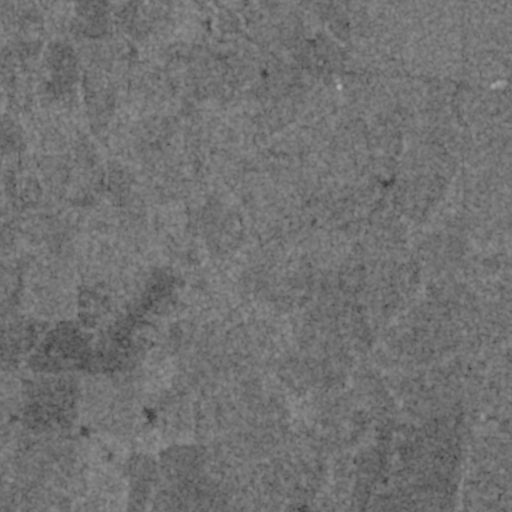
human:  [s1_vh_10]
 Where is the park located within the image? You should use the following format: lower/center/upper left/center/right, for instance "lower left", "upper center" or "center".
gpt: The park is located in the center right of the image.
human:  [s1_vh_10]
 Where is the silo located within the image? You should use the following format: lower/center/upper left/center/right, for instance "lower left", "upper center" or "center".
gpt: The silo is located in the upper center of the image.
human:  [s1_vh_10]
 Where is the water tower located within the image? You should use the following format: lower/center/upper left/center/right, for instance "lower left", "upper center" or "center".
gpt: The water tower is located in the upper right of the image.
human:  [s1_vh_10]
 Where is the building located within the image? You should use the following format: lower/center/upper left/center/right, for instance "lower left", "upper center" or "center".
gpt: The building is located in the upper center of the image.
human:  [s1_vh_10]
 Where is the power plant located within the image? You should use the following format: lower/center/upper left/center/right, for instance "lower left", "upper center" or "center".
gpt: There is no power plant in the image.

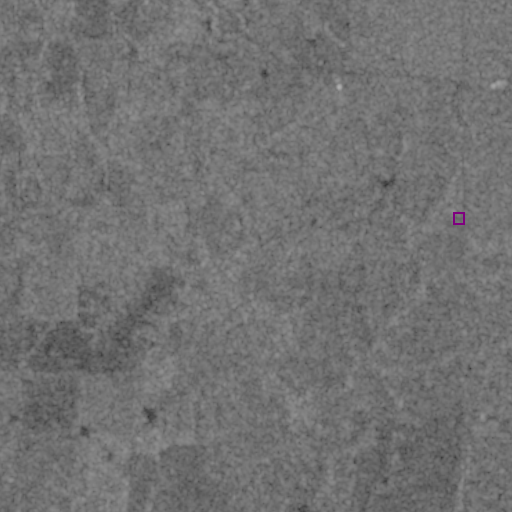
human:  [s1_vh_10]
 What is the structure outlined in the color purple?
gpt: The structure outlined in purple is a park.
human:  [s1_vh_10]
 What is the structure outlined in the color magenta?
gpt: There is no magenta outline.